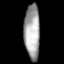
Tissue: lung
Cell type: Smooth muscle cells
Senescence score: 0.5641
Nuclear area (px): 853
Mean DAPI intensity: 162.692